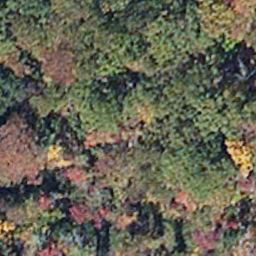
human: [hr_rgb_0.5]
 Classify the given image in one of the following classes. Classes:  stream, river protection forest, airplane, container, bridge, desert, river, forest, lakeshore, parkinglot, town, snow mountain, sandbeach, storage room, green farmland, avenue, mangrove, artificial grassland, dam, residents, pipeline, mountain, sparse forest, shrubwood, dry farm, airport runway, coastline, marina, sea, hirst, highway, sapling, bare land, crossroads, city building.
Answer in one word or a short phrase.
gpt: mangrove